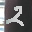
Label: 2